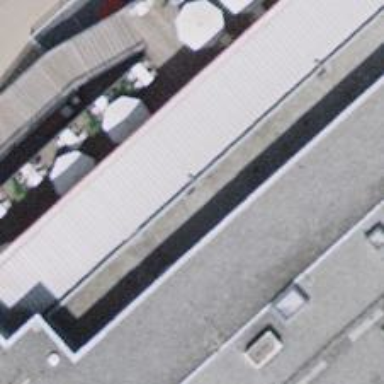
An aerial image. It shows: Restaurant.